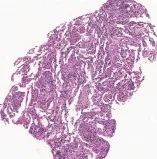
(B, C) Before treatment, the pathological examination of the lung tissue biopsy indicated the presence of chronic suppurative inflammation, accompanied by fibrous tissue proliferation and fibrosis.
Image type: pathology (immunostaining)